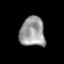
Tissue: prostate
Cell type: T cells
Senescence score: 0.3446
Nuclear area (px): 728
Mean DAPI intensity: 155.203